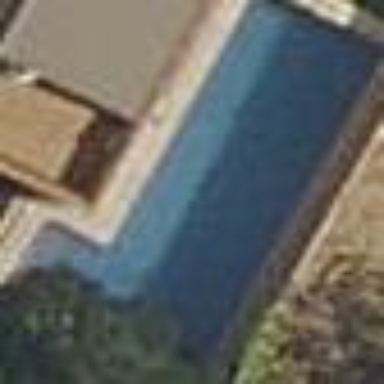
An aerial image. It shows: Swimming pool located in leisure land.